Question: my script plots a mesh grid using:
'''
gplot(adj,NC,'-o')
'''
where 'adj' is the adjacency matrix and 'NC' is the matrix of nodes' coordinates. It works absolutely fine, except for the fact that it doesn't show the nodes' numbers on the graph.
For example, for a grid like this:

I need nodes' numbers to be on the graph and the nodes coordinates matrix is given by:
'''
NC =
0 0
0 8.455
0 16.91
17.385 0
17.385 8.455
17.385 16.91
34.77 0
34.77 8.455
34.77 16.91
'''
The script also provides the matrix of nodes numbers, which for this example looks like this:
'''
A =
1 4 7
2 5 8
3 6 9
'''
Nodes' numbers can also be represented as a range k=1:M, where M is known
I believe it is possible to use the above matrices to add the nodes' numbers to the graph, but I don't know how. Any ideas?
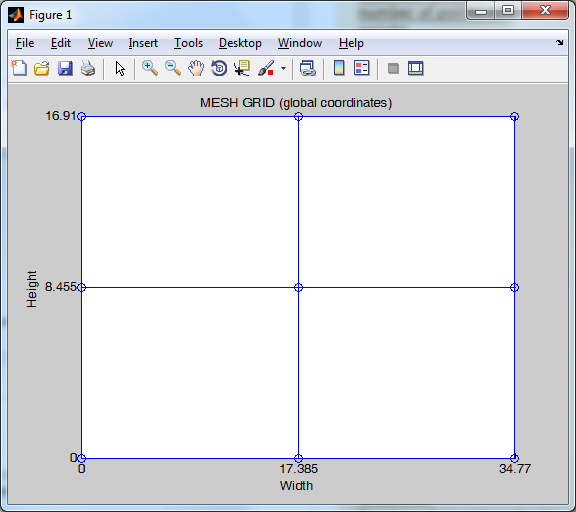
Answer: You have to set the labels manually with 'text()':
'''
offsetx = 0.5;
offsety = -0.5;
labels = arrayfun(@(x,y) sprintf('x: %5.2f
y: %5.2f',x,y), NC(:,1),NC(:,2),'un',0);
labels2 = arrayfun(@(x,y) sprintf('(%g, %g)',x,y), NC(:,1),NC(:,2),'un',0);
text(NC(:,1)+offsetx, NC(:,2)+offsety,labels2)
'''
Play a bit with the offsets (you can also define a specific offset for each point) and with the formats (use 'labels', 'labels2' or yuor own).
addressing comments
You can use your matrix 'A' to create the labels and 'offsetx', 'offsety' could be vectors same length as 'NC(:,1)'
'''
labels = arrayfun(@(x) sprintf('%d',x),A(end👎1,:),'un',0);
text(NC(:,1)+offsetx, NC(:,2)+offsety,labels(:))
'''